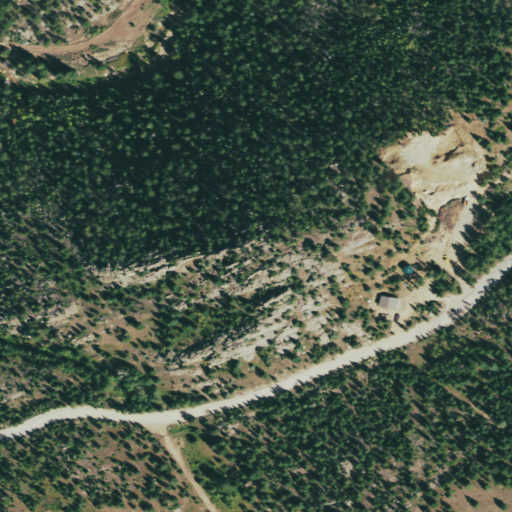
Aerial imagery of mountain in Colorado named Pflum Hill containing evergreen forest, open development, shrub, low intensity development, woody wetlands, medium intensity development, and high intensity development